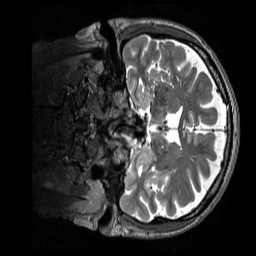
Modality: T2w
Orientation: coronal
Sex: male
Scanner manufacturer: siemens
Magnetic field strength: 3 T
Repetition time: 3.2 s
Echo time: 0.409 s